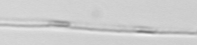
Label: Pseudo-nitzschia